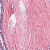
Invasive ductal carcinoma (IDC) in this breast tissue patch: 0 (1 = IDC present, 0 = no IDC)